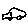
Label: car